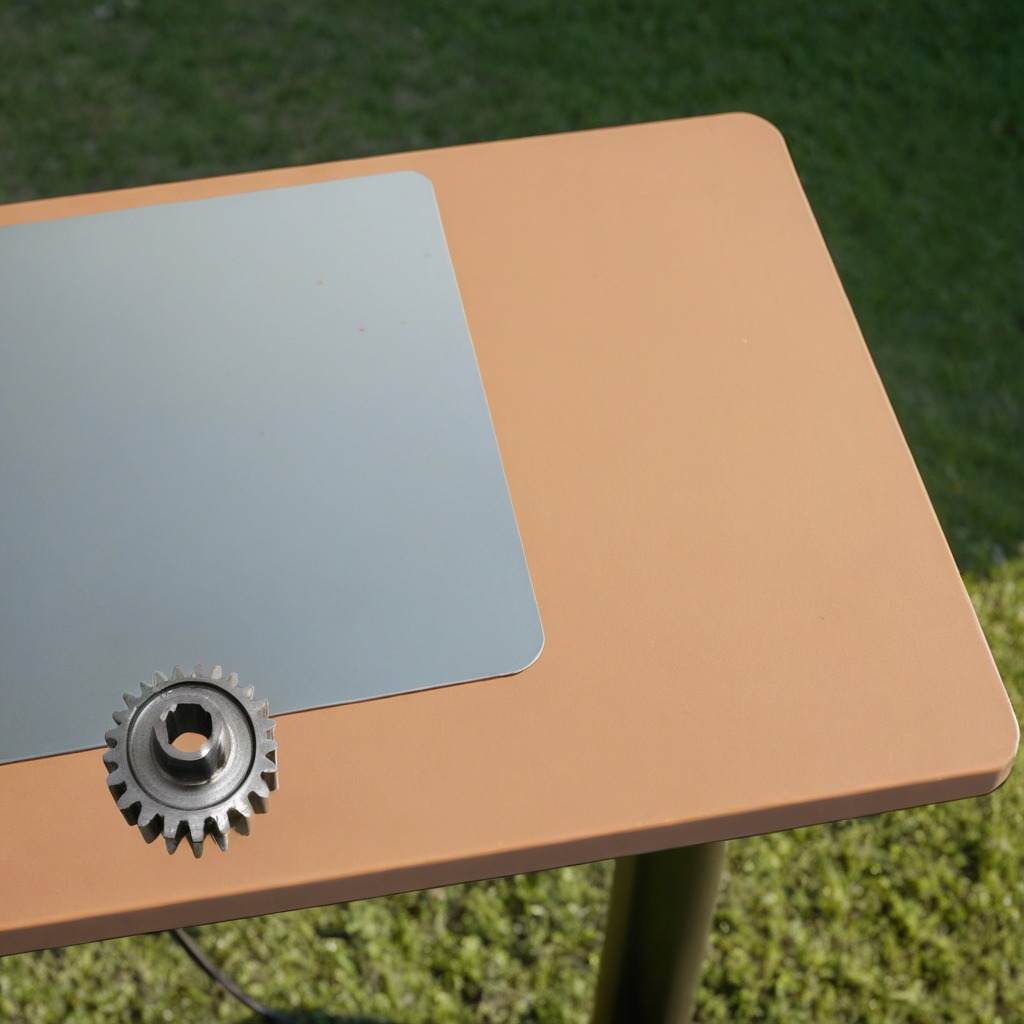
A steel gear with teeth is lying on a clean utility table in a temporary outdoor tool station afternoon light present textured surface.